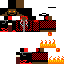
A male skeleton skin with dark skin, wearing brown helmet dressed in a red armor chest and red pants, featuring a closed mouth.